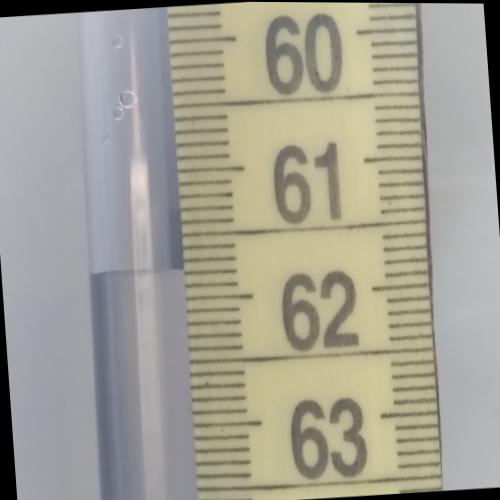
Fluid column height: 61.8 cm